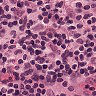
Metastatic tissue present: no